Question: My current table is fetching content from the database like this but I would like to combine the rows so that all the Room Preference's are displayed in one row rather than over several. How can I go about doing this? As a result the table below would have only two rows.
The Room Preference information is being inferred from .

Here is my code so far:
'''
$sql = "SELECT
*
FROM ts_request
INNER JOIN ts_day
ON ts_request.day_id = ts_day.id
INNER JOIN ts_period
ON ts_request.period_id = ts_period.id
INNER JOIN ts_allocation
ON ts_request.id = ts_allocation.request_id
INNER JOIN ts_roompref
ON ts_request.id = ts_roompref.request_id
WHERE ts_request.round=:round
AND ts_request.dept_id=:dept
ORDER BY ts_request.module_id ASC";
}
$stm = $pdo->prepare( $sql );
$stm->execute( array( ':round' => 'P', ':dept' => $loggedin_id ) );
$rows = $stm->fetchAll();
foreach ($rows as $row)
{
echo '<tr align="center">';
echo '<td>'.$row['module_id'].'</td>';
echo '<td>'.$row['day'].'</td>';
echo '<td>'.$row['period'].'</td>';
echo '<td>';
if ($row['room_id']=="0")
{
echo "Any";
}
else
{
echo $row['room_id'];
}
echo '</td>';
echo '<td>'.$row['status'].'</td>';
echo '</tr>';
'''
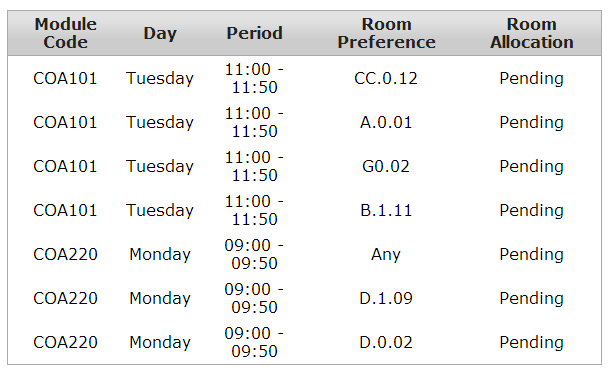
Answer: Well, I guess your trying to do it in SQL, but if you wanted to do it in your PHP you could loop over the rows watching for changes to Module Code. Pseudo code something like...
'''
$newrows = array()
$tmpCode = ""
foreach $rows as $row
if $tmpCode != $row['module_code'] {
$tmpCode = $row['module_code']
$newrows[] = $row
} else {
$newrows[count($newrows) - 1]['room_preference'] .= $row['room_preference']
}
}
'''
...rough, but you get the idea.